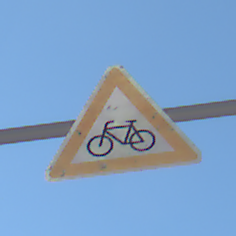
Verkehrszeichen: RadverkehrRechts
Umgebung: Outdoor, Nature
Tageszeit: Midday
Wetter: Clear
Licht: Natural
Jahreszeit: Summer
Kontrast: HighContrast